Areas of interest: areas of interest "Hebei University of Science and Technology Library"
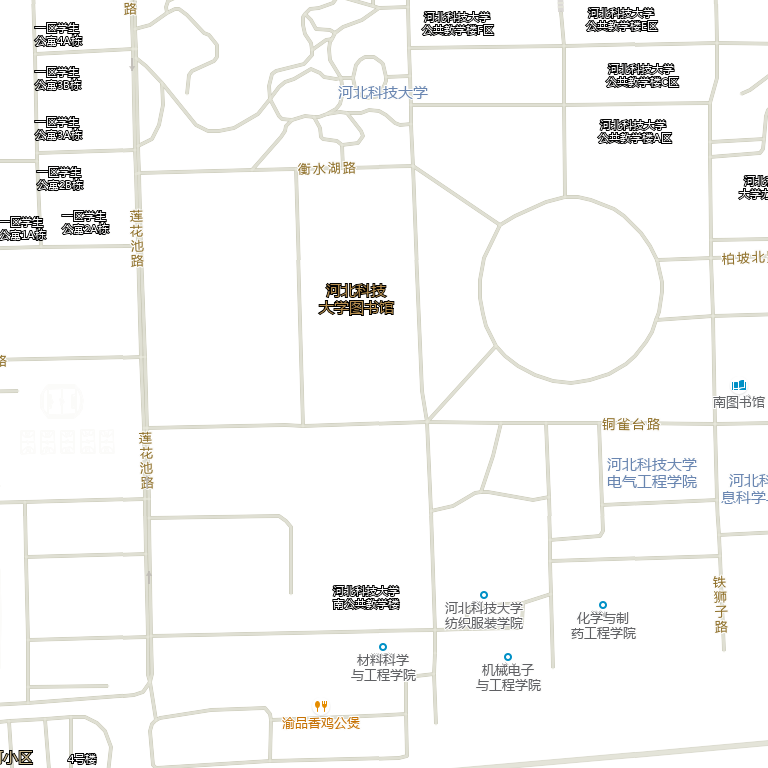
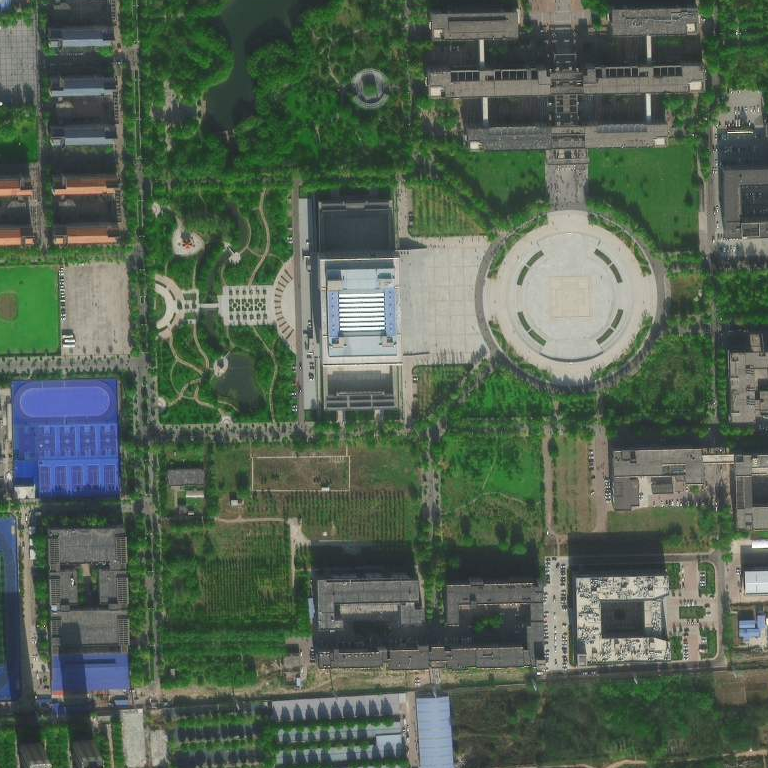